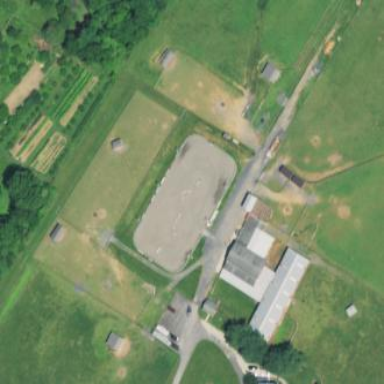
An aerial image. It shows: Equestrian pitch for leisure land activities.